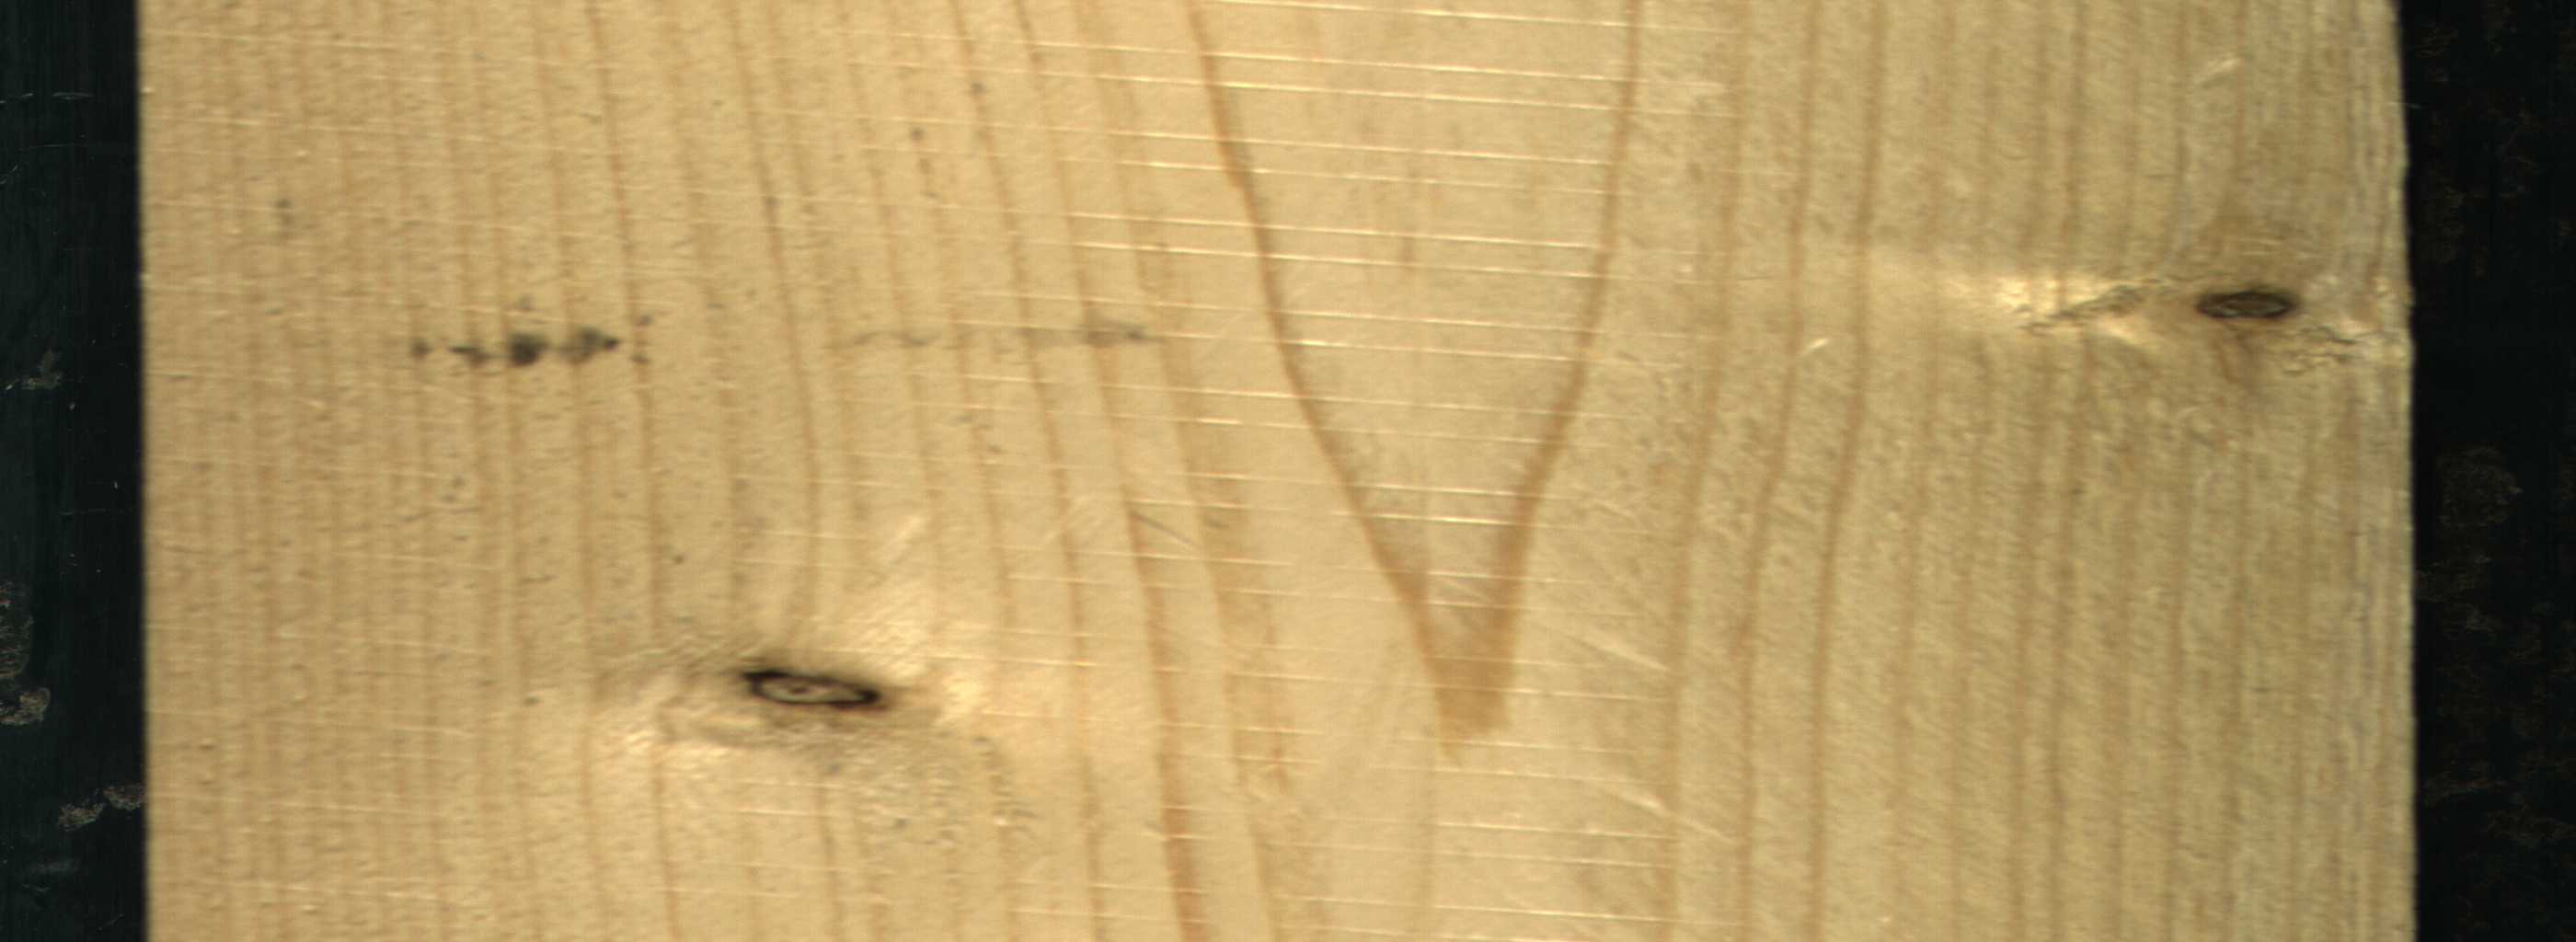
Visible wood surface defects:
Dead_Knot
Dead_Knot